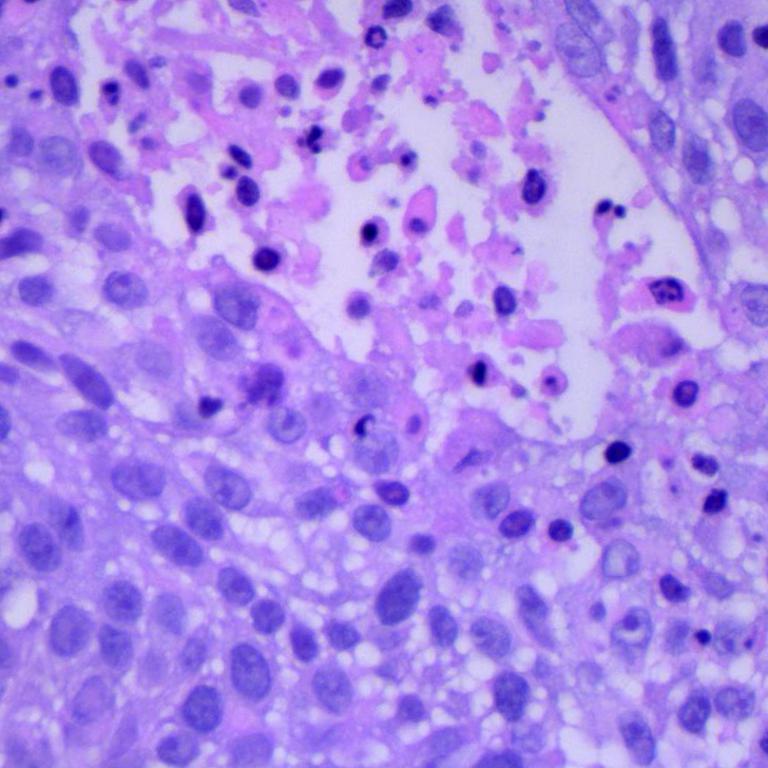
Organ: lung
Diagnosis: squamous carcinomas